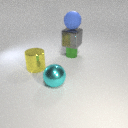
small green metal cylinder behind large yellow metal cylinder